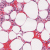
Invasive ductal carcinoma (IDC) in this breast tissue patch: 0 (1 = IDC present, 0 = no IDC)